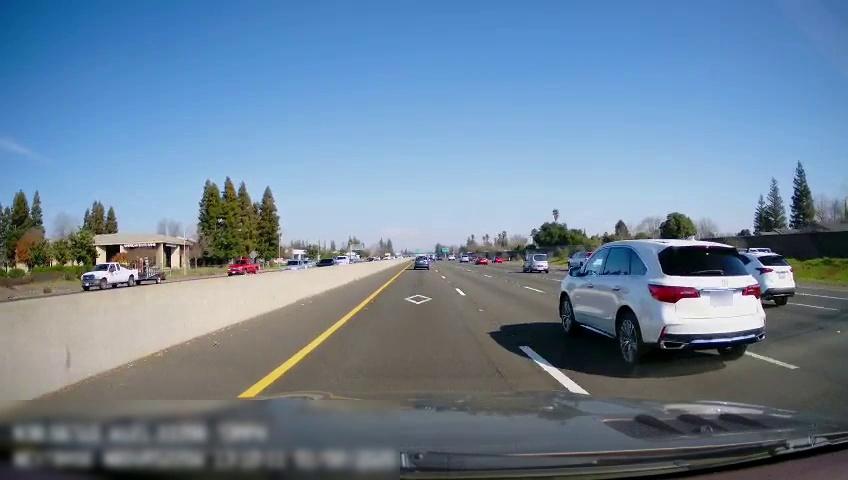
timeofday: Day
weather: Sunny
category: Drivable Space
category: Vehicles | Truck
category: Vehicles | Other LV
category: Vehicles | Truck
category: Vehicles | Car
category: Vehicles | SUV
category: Vehicles | Truck
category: Vehicles | Car
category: Vehicles | SUV
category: Vehicles | Car
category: Vehicles | Car
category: Vehicles | Van
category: Vehicles | SUV
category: Vehicles | Car
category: Vehicles | SUV
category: Lanes | Alternate Lane
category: Lanes | Current Lane
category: Lanes | Current Lane
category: Lanes | Alternate Lane
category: Lanes | Alternate Lane
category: Lanes | Alternate Lane
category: Lanes | Alternate Lane